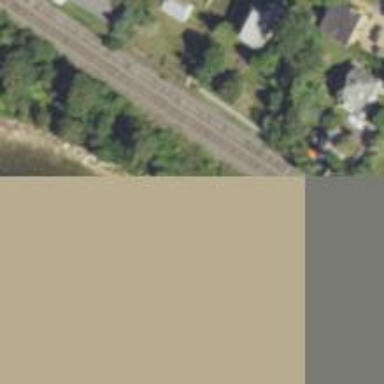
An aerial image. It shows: Railway siding for service.